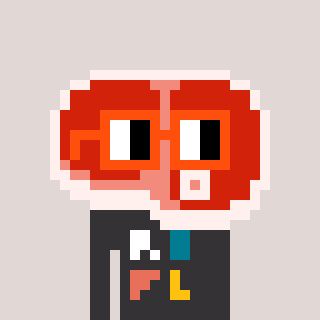
a pixel art character with square orange glasses, a steak-shaped head and a grayscale-colored body on a warm background